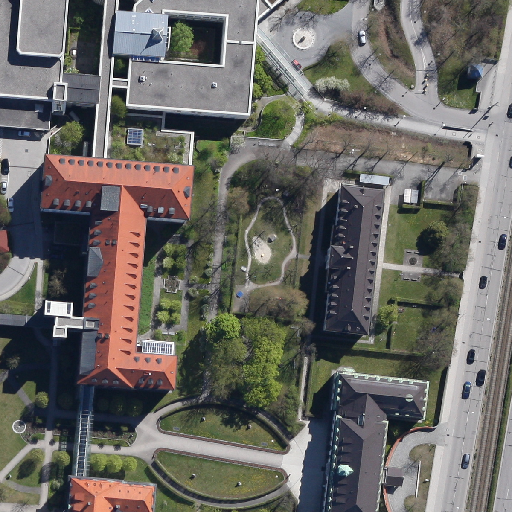
Referring expression: sidewalk along with tree